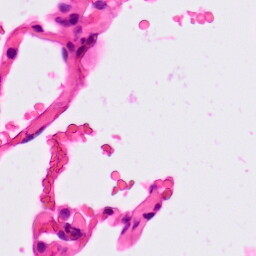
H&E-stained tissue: Lung